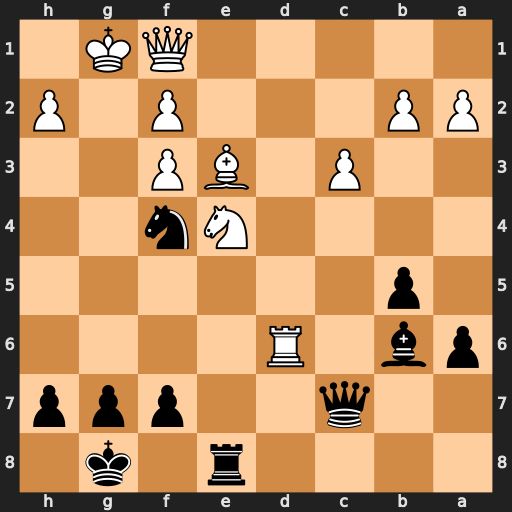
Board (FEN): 4r1k1/2q2ppp/pb1R4/1p6/4Nn2/2P1BP2/PP3P1P/5QK1
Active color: b
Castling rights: -
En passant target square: -
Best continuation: Rxe4 Qd1 Rxe3